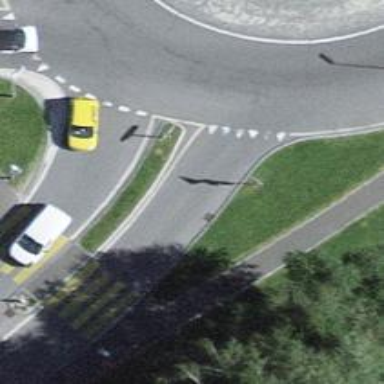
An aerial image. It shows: Road with "give way" sign.